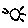
Label: sun